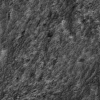
Atmospheric dust classification: not_dusty